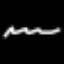
Label: squiggle